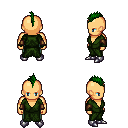
a pixel art fantasy rpg character, male body template, human, tanned skin, green robe, teal pants, green mohawk hairstyle, cloth bracers, metal boots, four views (front, back, left, right), 2x2 character sprite sheet, small pixel art, hard edges, no anti-aliasing